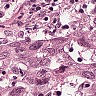
Metastatic tissue present: yes